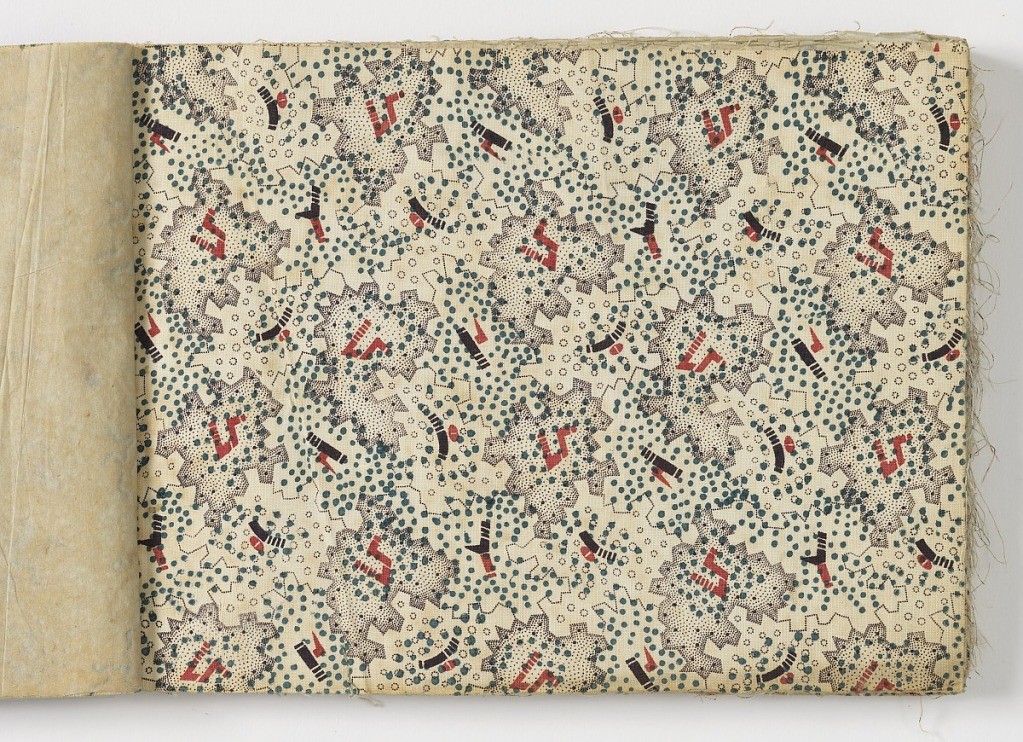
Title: Sample book
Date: ca. 1834
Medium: cardboard, paper, cotton Technique: block and roller printed on plain weave
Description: Oblong book with blue cardboard covers contains 46 samples of printed cotton; two have been cut in half.  Six individual patterns balance duplicates. Designs are small scale, printed mostly in bright red, blue green, and dark brown. Probably combination roller and block-printing.  No selvage.